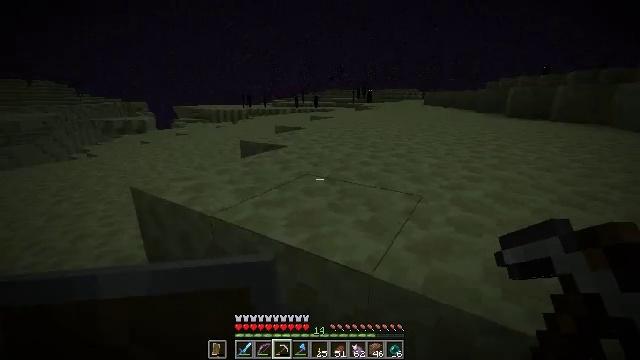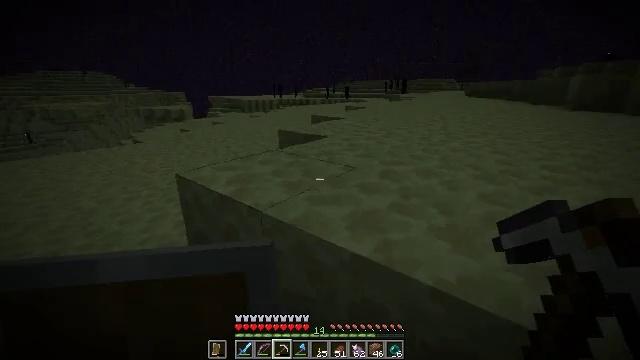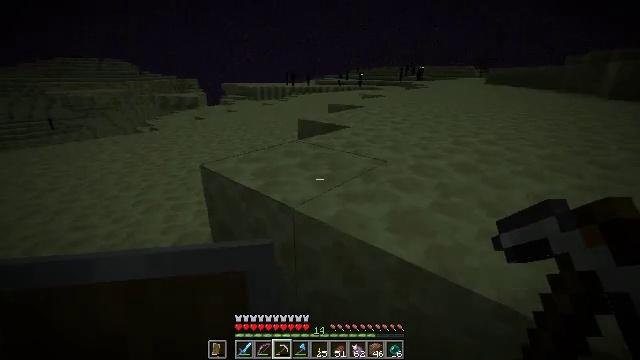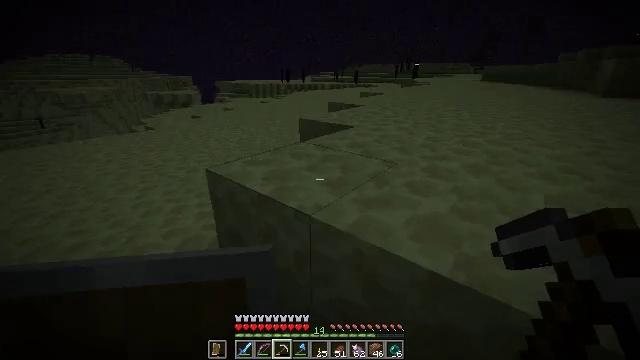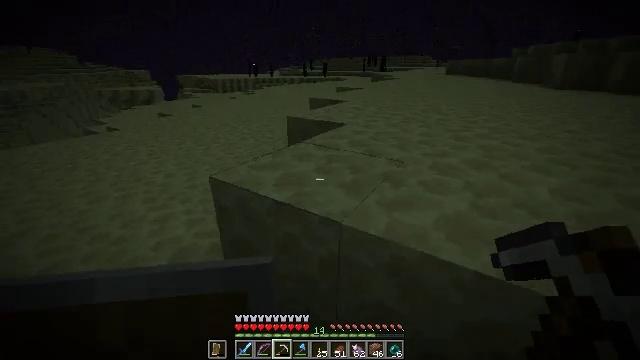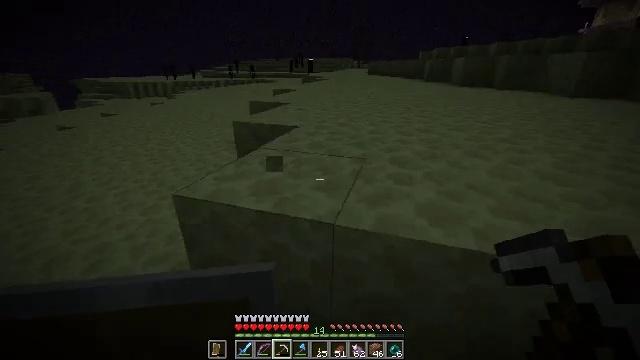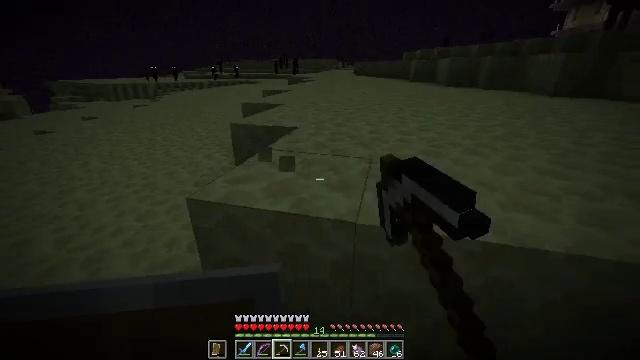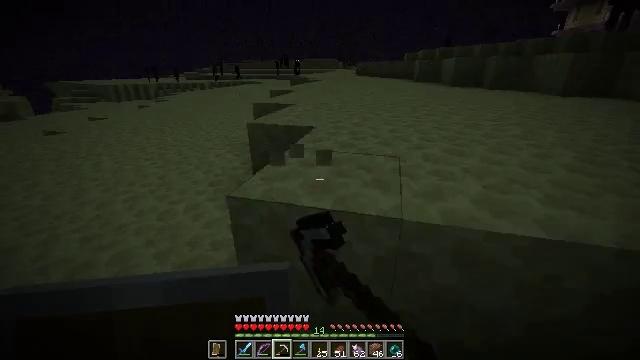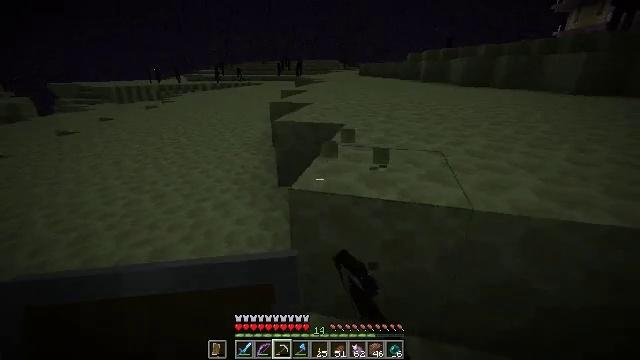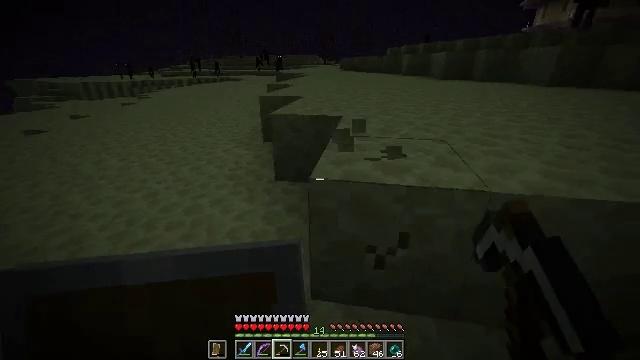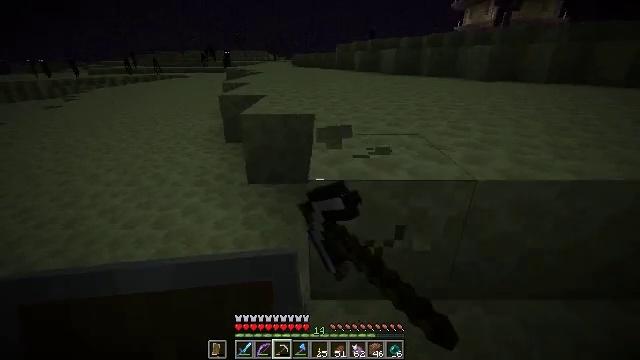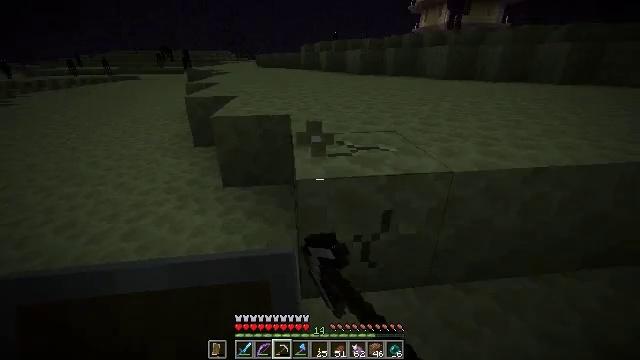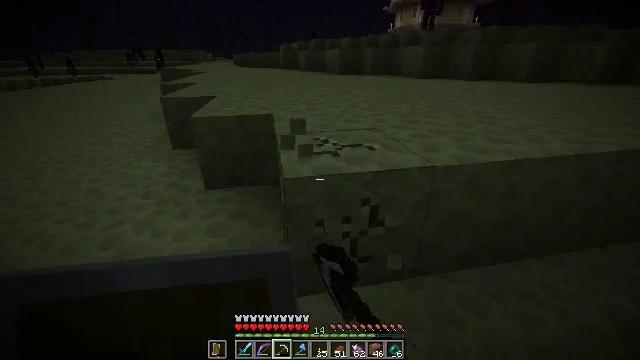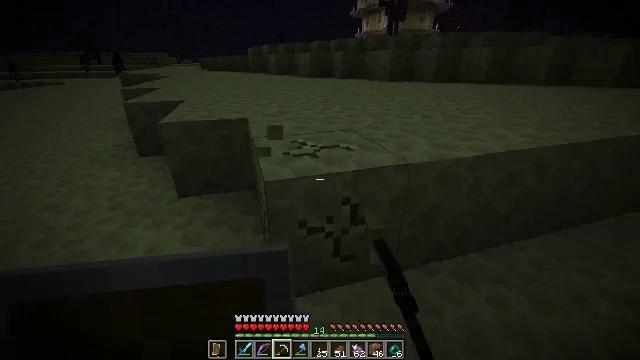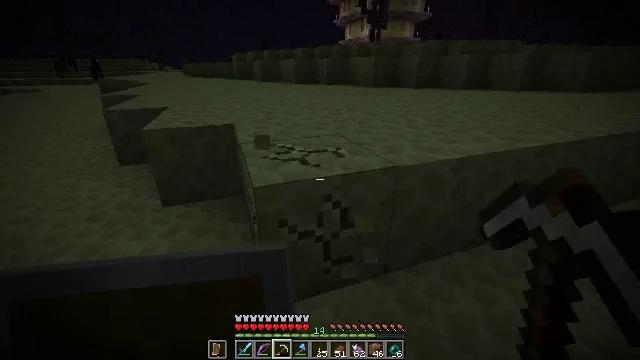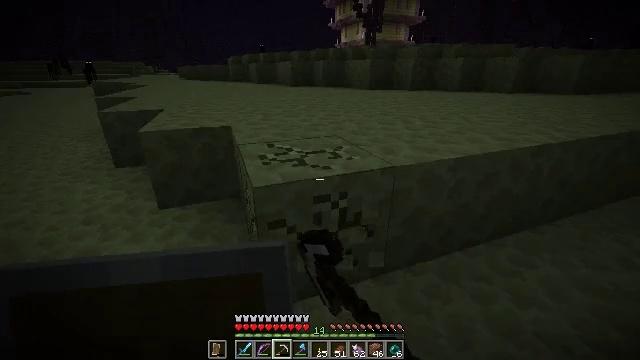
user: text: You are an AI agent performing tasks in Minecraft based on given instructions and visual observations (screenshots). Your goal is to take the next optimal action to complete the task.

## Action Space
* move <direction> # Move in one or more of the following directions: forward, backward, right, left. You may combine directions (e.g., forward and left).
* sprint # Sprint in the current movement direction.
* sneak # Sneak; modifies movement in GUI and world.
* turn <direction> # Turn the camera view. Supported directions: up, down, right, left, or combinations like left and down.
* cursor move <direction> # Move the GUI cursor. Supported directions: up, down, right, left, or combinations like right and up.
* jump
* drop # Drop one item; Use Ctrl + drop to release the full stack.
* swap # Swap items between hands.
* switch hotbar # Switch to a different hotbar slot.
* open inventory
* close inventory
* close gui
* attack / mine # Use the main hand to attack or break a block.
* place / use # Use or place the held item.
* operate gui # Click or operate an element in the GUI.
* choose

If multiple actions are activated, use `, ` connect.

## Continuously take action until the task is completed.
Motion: motion action
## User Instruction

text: Collect end stone for your base.
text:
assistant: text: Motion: move forward and move left, turn left and down
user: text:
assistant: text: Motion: move left, turn left and down
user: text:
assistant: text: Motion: move left, turn right
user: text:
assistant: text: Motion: move left, turn right and down
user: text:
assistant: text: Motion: move left, turn right, attack / mine
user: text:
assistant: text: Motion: move left, turn right, attack / mine
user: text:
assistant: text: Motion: move left, attack / mine
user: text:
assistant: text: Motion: move left, attack / mine
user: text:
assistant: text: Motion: move left, turn right and down, attack / mine
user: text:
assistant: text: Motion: move left, turn right, attack / mine
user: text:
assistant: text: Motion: turn right, attack / mine
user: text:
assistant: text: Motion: turn right, attack / mine
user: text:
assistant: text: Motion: turn right, attack / mine
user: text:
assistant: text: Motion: turn right and up, attack / mine
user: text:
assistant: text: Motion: attack / mine
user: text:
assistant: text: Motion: attack / mine
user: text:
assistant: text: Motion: attack / mine
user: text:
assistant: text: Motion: attack / mine
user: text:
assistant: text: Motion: attack / mine
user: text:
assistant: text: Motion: attack / mine
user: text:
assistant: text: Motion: move left, attack / mine
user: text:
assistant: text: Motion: move left, turn right and up, attack / mine
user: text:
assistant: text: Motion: move left, turn right and up, attack / mine
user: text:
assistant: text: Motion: move left, turn right, attack / mine
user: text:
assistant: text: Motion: move left, attack / mine
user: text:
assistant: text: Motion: move left, turn right, attack / mine
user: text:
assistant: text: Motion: move left, turn right, attack / mine
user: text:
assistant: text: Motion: move left, attack / mine
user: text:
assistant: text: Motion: move left, attack / mine
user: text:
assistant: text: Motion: attack / mine